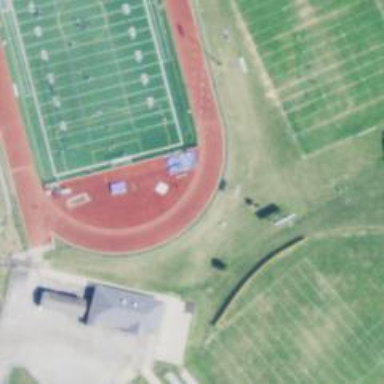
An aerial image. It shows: Pole vault track in leisure land.